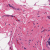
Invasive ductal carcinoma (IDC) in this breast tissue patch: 0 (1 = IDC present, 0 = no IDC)